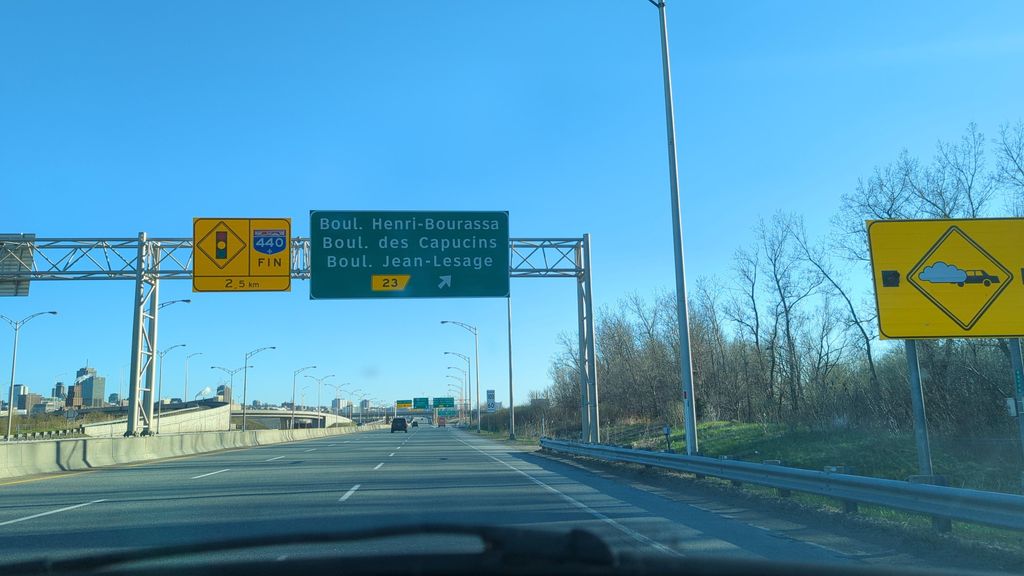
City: quebec_city